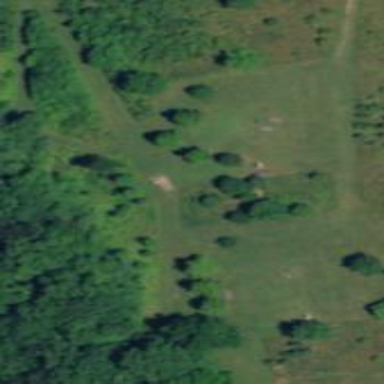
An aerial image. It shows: Camp pitch on grass with tents.